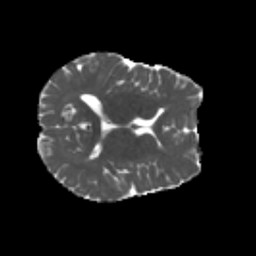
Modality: MD
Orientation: axial
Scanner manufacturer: siemens
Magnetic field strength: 3 T
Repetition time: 4.16 s
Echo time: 0.0806 s